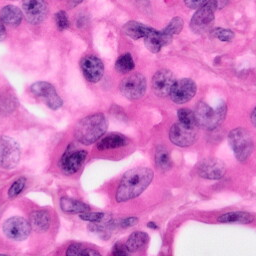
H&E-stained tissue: Pancreatic